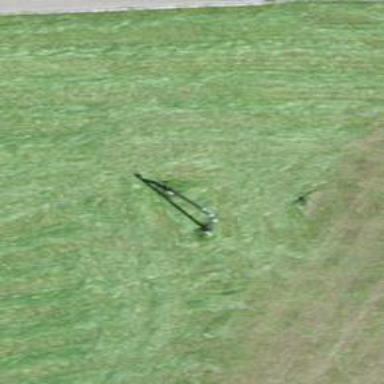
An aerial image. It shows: Minor power line.